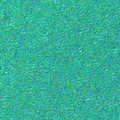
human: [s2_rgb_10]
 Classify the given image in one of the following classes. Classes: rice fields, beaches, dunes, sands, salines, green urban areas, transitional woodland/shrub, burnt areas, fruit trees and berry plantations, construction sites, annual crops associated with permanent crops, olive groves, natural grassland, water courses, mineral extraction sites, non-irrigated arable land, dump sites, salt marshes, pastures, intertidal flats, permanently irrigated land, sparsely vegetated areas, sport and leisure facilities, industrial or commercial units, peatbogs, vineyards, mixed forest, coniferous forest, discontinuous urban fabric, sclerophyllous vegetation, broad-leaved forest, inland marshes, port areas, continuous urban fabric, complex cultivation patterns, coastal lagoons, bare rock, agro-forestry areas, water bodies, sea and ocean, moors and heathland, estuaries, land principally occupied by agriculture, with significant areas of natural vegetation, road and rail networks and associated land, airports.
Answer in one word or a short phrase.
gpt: sea and ocean